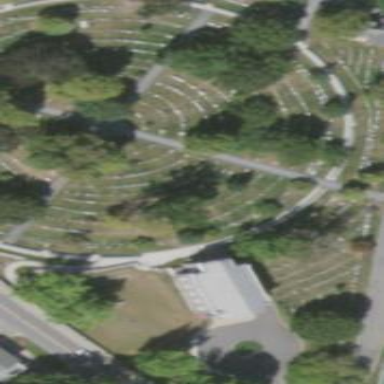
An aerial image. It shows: Sector within cemetery.